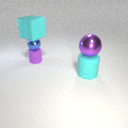
small purple rubber cylinder behind large cyan rubber cylinder